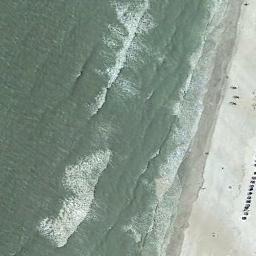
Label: beach